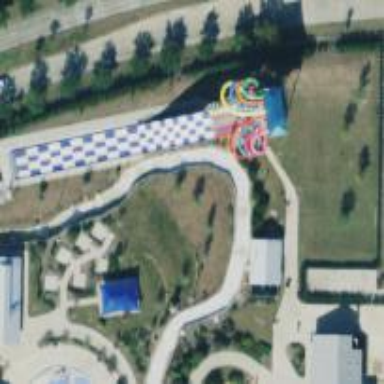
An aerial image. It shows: Water slide attraction.